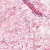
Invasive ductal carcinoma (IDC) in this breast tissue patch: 0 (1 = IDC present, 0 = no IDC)